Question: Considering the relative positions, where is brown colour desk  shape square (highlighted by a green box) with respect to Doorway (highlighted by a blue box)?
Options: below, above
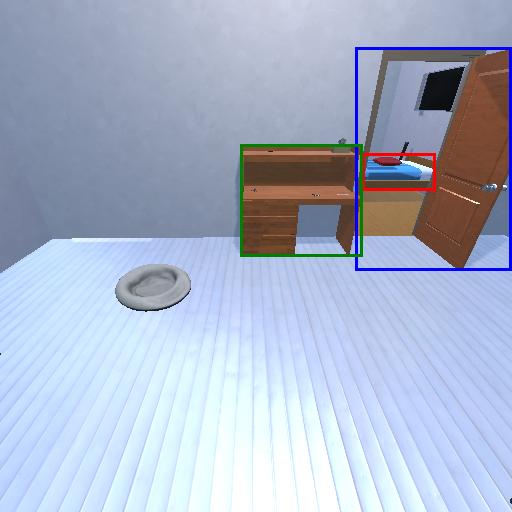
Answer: below